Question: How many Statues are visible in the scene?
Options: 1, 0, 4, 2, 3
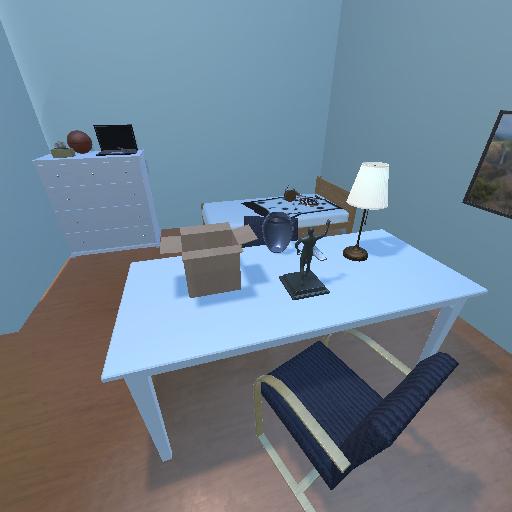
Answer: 1